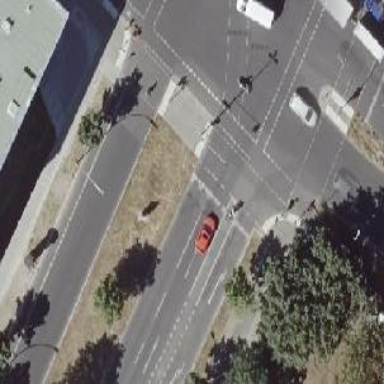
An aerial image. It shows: Road crossing with traffic signals.